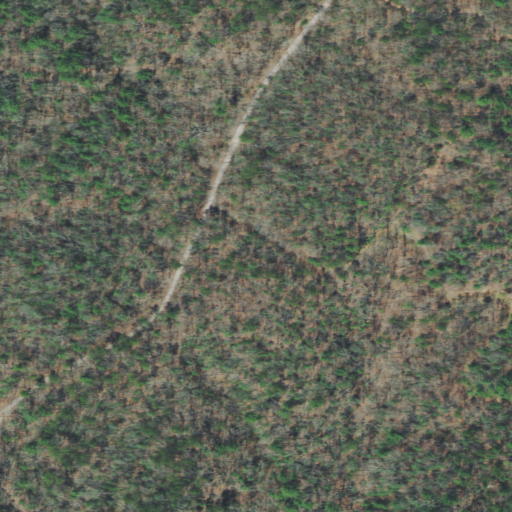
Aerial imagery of ridge(s) in Tennessee named Finger Board Ridge containing mixed forest, deciduous forest, and open development